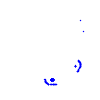
Particle: kaon